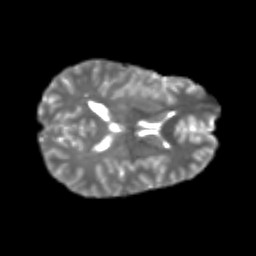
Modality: T2w
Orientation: axial
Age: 21
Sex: male
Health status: healthy
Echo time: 0.074 s